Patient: sex M, age 65
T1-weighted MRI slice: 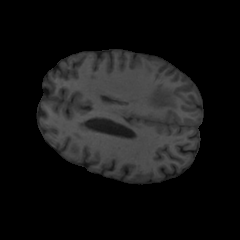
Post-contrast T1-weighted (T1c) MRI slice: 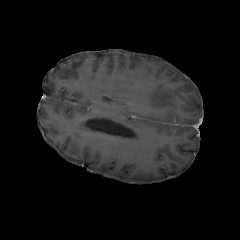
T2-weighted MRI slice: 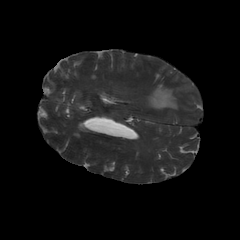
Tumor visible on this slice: yes
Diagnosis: Glioblastoma, IDH-wildtype
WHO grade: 4